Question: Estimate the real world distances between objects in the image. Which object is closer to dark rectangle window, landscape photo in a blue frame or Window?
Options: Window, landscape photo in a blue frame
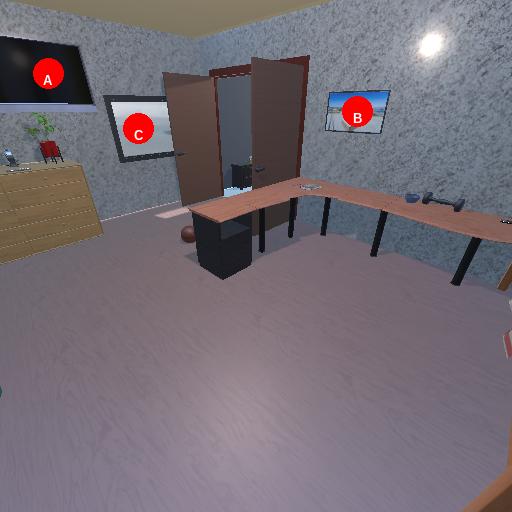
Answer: Window